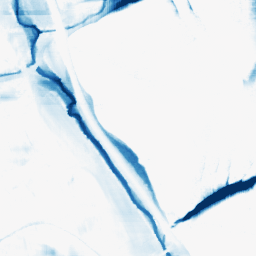
Category: morphological
Decomposition family: morphological_rect
Decomposition parameters: operation: closing
width: 50
height: 20
Upsampling method: sinc_hamming
Upsampling parameters: scale: 2
kernel_size: 16
Upsampling scale: 2